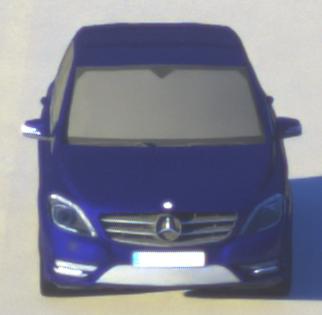
Make: Mercedes-Benz
Model: B 180 BlueEFFICIENCY
Detailed model: B-Class (246)
Model produced from: 2011/11
Model produced until: 2012/10
Doors: 5
Color: blue
Road condition: dry road
Daytime: sunrise or sunset
Contrast: medium contrast